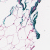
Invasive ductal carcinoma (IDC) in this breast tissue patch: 0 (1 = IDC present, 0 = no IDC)